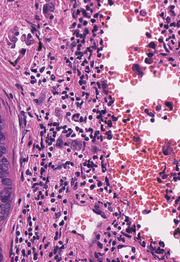
Tumor epithelial tissue: yes
Tumor-associated stroma tissue: yes
Normal tissue: no